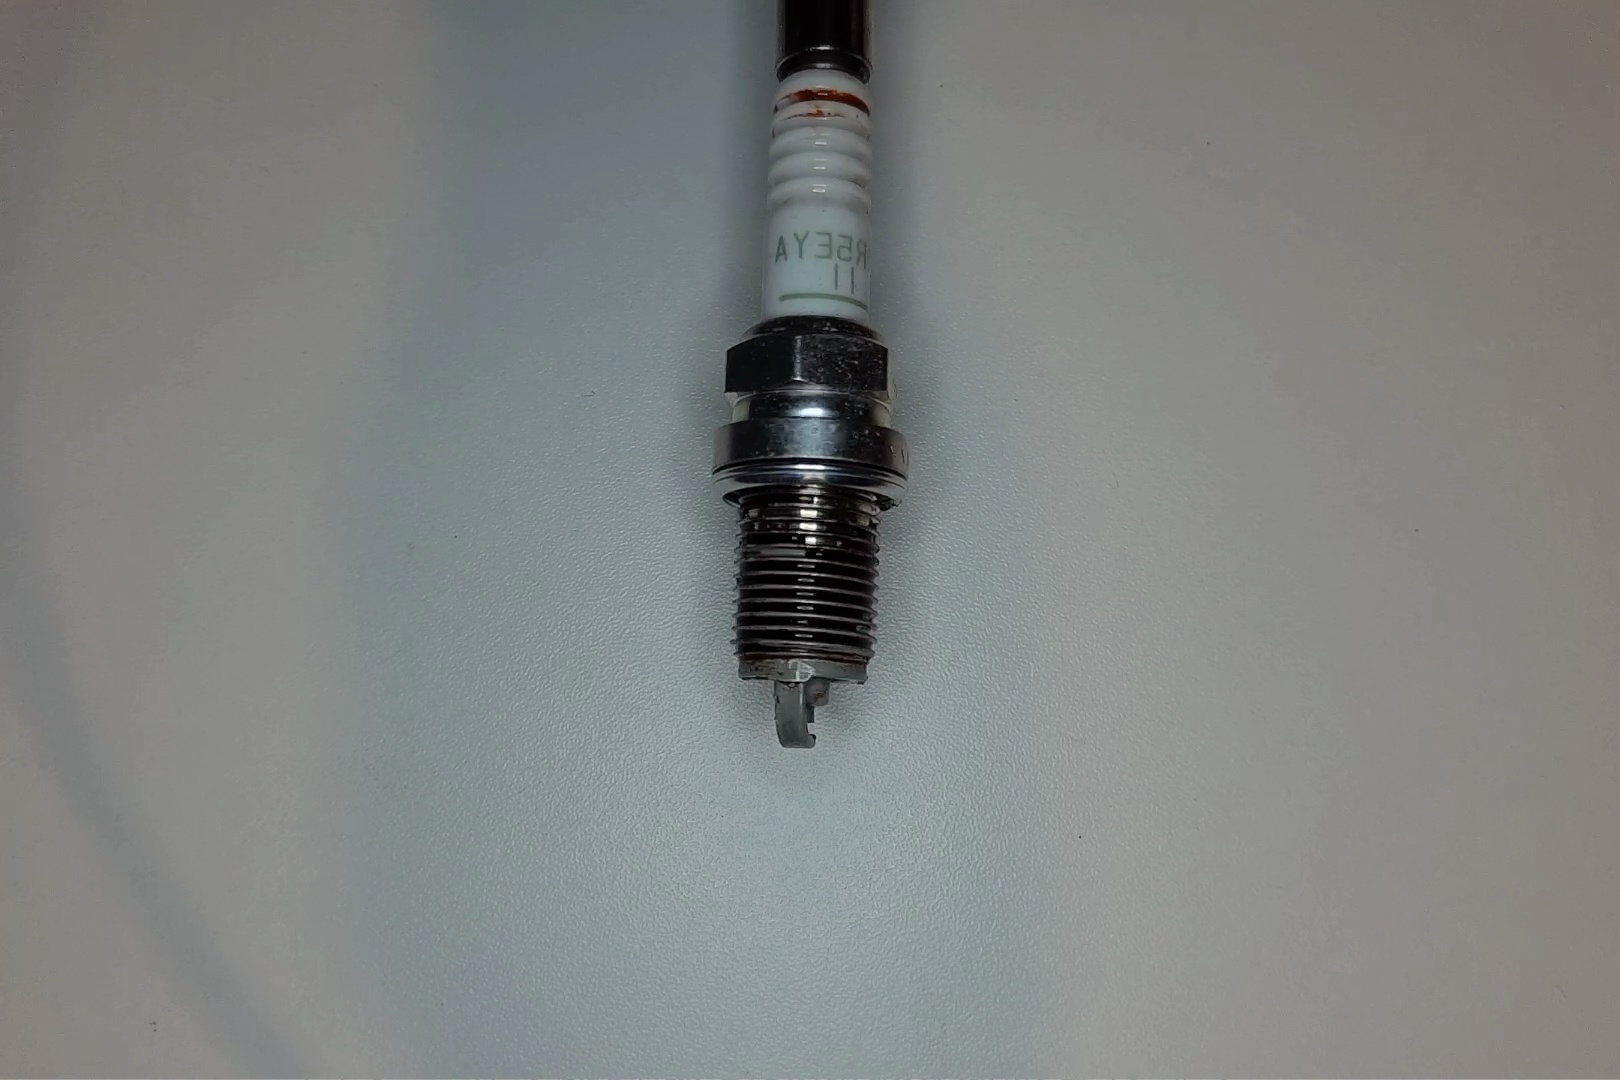
Label: anomaly